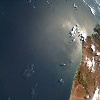
Label: water